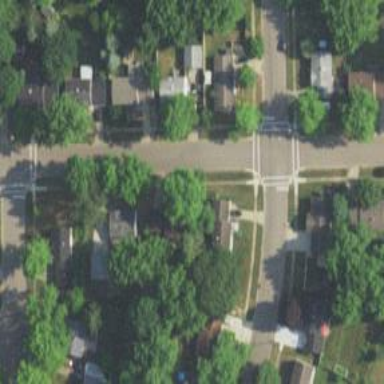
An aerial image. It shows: Marked crossing on footway.